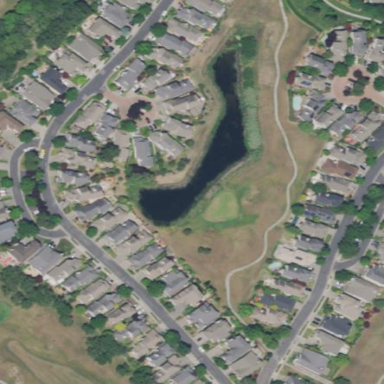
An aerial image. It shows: Water hazard in golf course. The hazard is natural water feature.